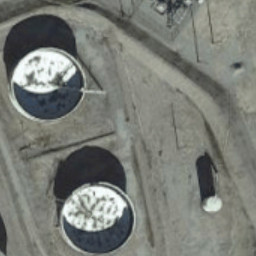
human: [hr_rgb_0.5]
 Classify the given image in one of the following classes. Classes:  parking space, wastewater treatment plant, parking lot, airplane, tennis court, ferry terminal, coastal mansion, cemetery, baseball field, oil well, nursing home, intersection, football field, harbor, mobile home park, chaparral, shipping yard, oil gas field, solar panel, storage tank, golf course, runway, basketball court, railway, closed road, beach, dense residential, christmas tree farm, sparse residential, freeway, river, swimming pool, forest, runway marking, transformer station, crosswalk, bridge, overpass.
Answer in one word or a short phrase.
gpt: storage tank